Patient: sex M, age 59
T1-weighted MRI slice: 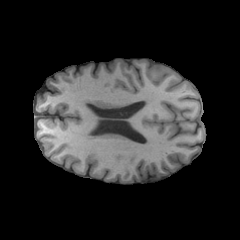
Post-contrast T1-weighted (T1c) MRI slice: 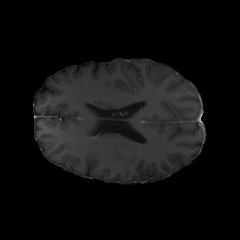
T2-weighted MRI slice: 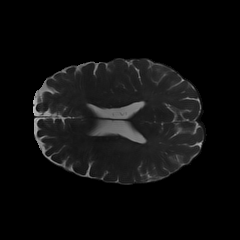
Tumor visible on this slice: no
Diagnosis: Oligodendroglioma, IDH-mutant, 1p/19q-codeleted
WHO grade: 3